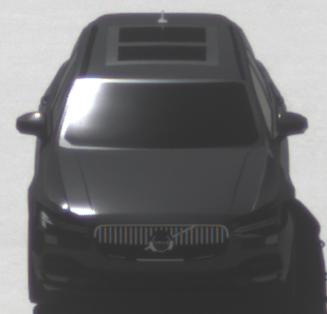
Make: Volvo
Model: V90
Detailed model: -
Model produced from: 2016
Model produced until: 2020
Doors: 5
Color: black
Road condition: dry road
Daytime: midday
Contrast: high contrast